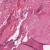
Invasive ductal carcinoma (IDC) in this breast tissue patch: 0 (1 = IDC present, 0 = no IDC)